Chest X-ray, PA view. Patient: 65 years old, sex F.
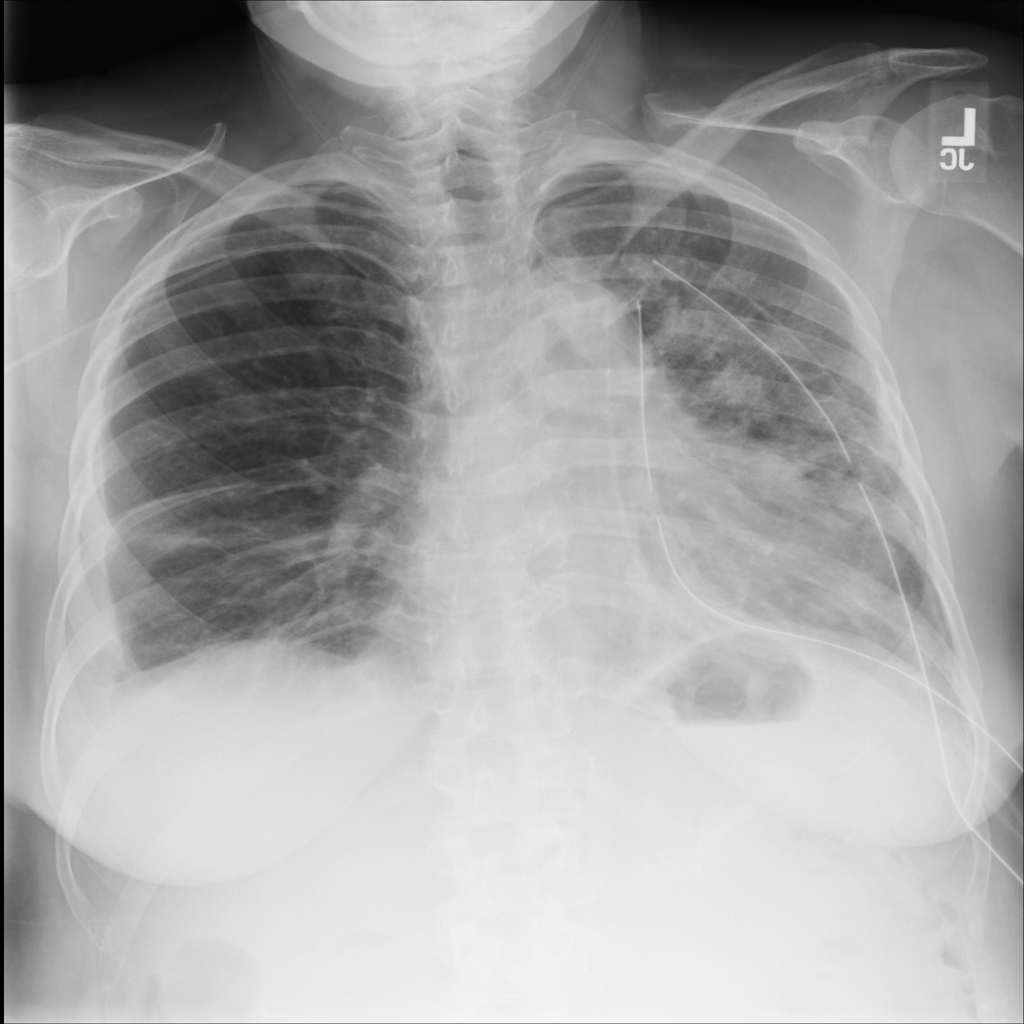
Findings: No Finding